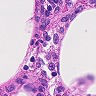
Metastatic tissue present: no